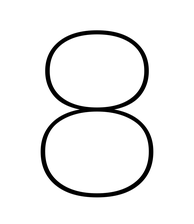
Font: Poppins-Thin